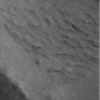
Label: not_dusty